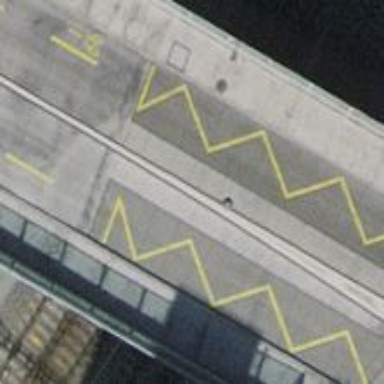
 featuring separate sidewalks made of concrete plates."